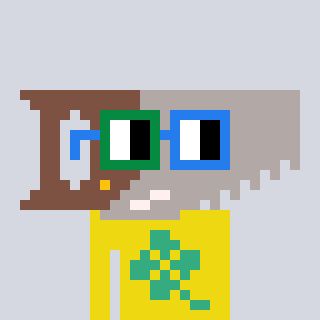
a pixel art character with square green and blue glasses, a saw-shaped head and a yellow-colored body on a cool background